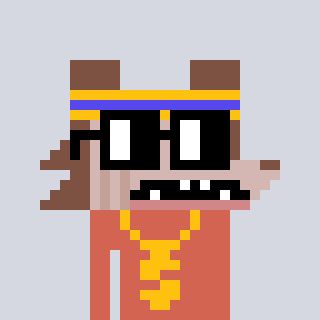
a pixel art character with square black glasses, a werewolf-shaped head and a peachy-colored body on a cool background